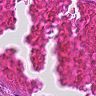
Metastatic tissue present: no